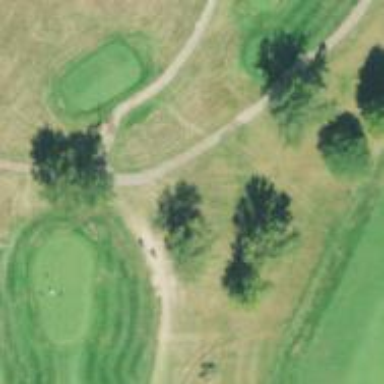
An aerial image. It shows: Footway that serves as golf path.